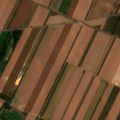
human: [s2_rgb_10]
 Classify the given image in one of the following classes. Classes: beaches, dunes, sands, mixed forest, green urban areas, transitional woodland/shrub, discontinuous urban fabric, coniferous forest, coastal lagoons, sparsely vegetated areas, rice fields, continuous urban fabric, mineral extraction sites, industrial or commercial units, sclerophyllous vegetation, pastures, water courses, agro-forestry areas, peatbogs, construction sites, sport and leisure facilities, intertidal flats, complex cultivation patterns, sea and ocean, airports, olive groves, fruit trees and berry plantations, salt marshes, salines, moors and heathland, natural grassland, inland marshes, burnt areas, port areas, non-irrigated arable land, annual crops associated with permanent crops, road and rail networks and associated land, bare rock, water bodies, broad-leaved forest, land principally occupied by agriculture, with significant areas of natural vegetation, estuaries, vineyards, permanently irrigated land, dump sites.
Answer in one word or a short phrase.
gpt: non-irrigated arable land, land principally occupied by agriculture, with significant areas of natural vegetation